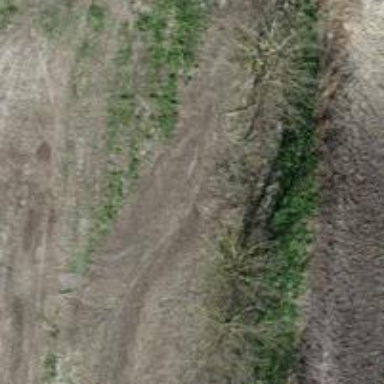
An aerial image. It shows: Row of trees in natural setting.